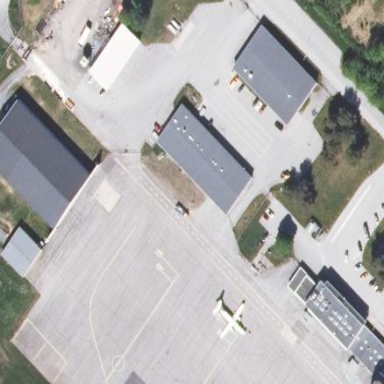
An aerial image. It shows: Airport terminal building.